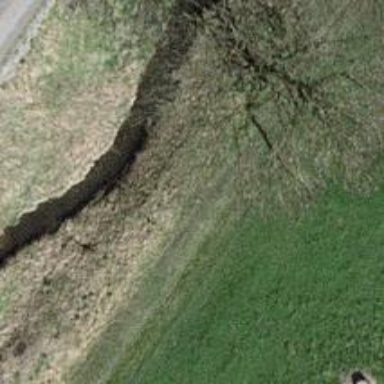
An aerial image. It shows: Path covered in grass.